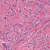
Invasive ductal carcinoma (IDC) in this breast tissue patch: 0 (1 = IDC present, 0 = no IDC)